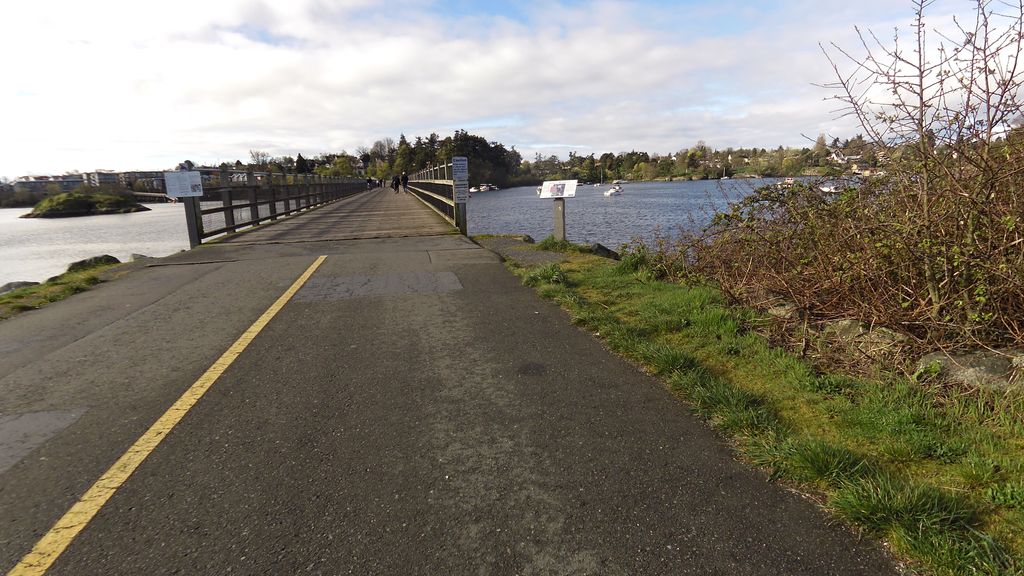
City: victoria